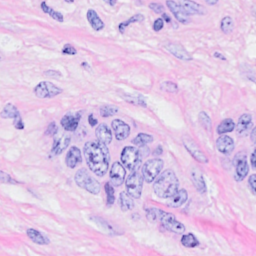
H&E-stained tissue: Breast